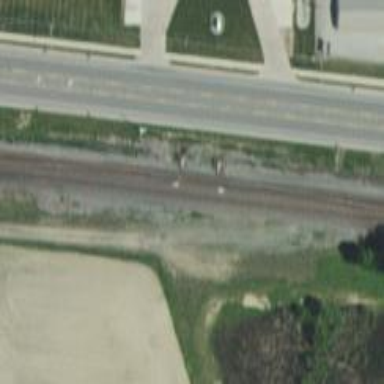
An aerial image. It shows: Railroad crossover.